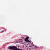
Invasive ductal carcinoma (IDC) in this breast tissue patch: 0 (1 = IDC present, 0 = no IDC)